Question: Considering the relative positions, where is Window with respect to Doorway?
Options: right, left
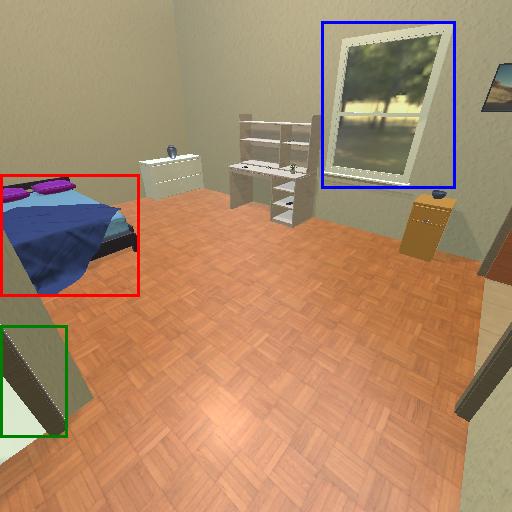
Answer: right